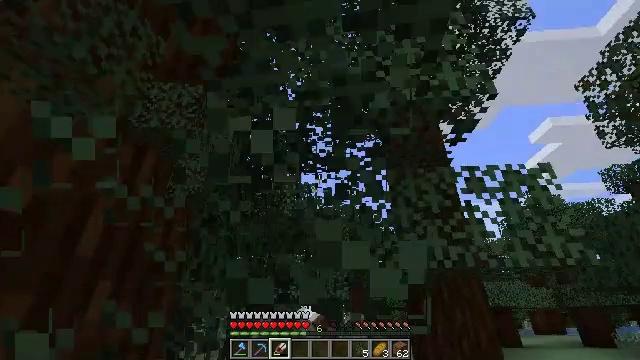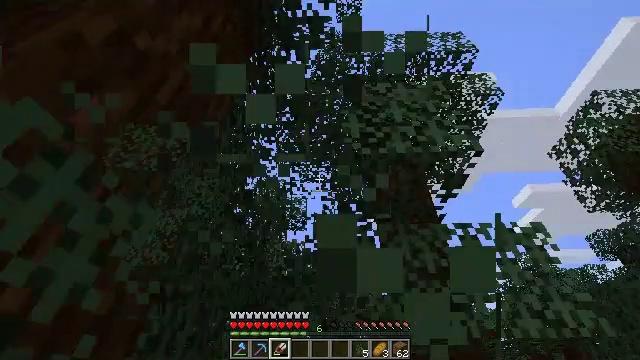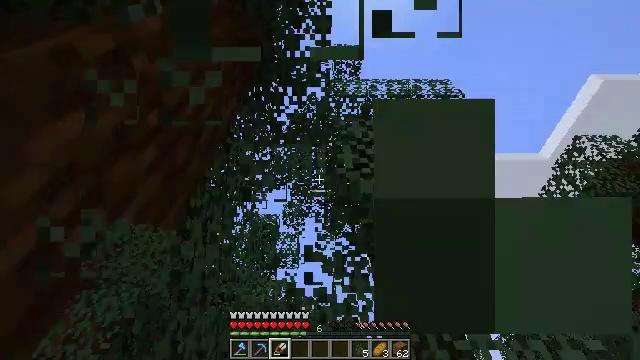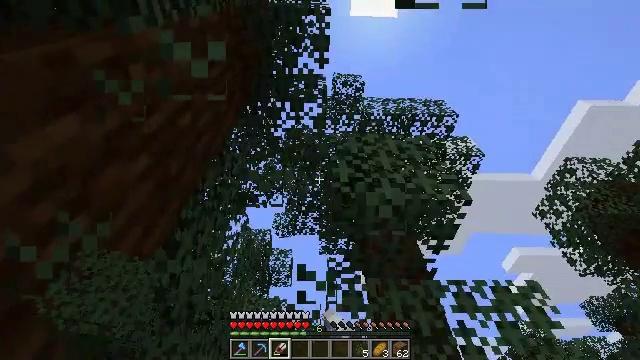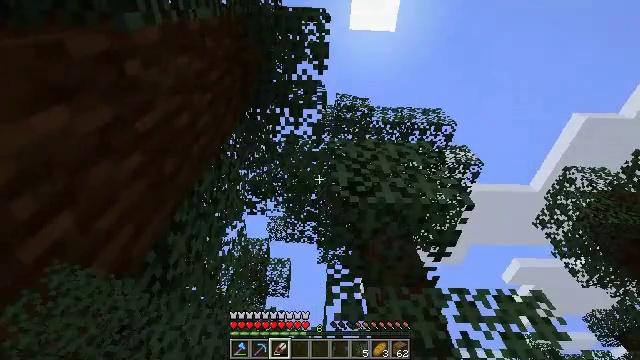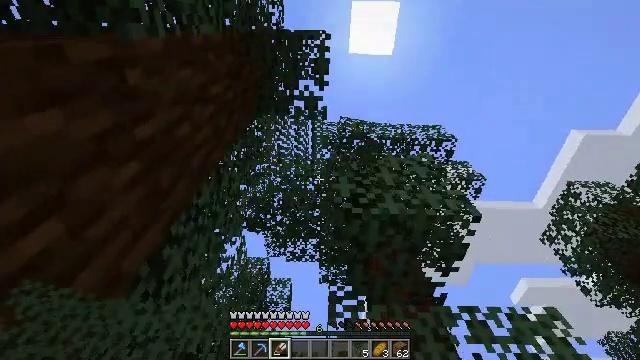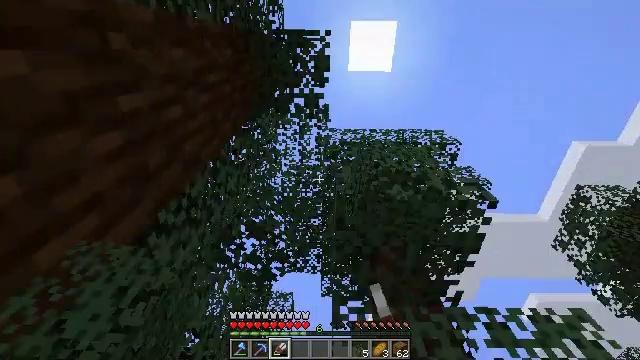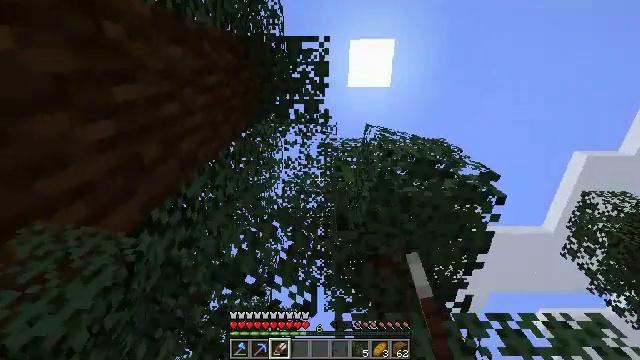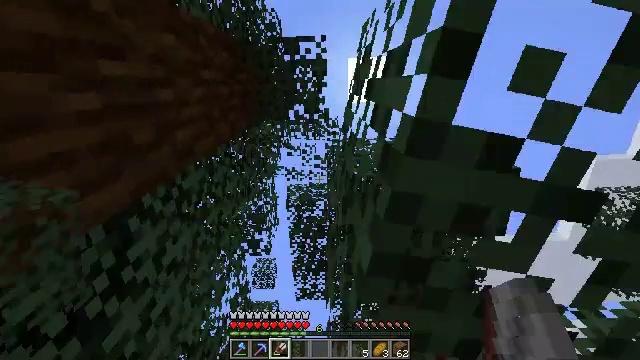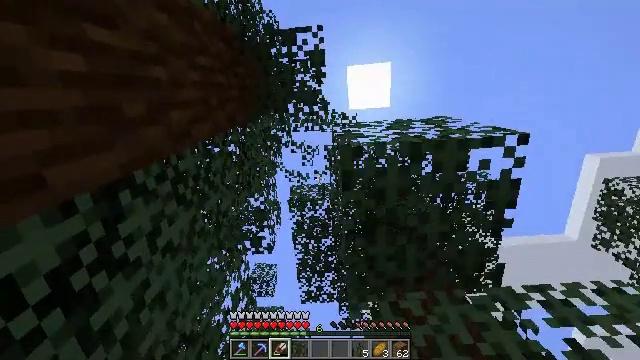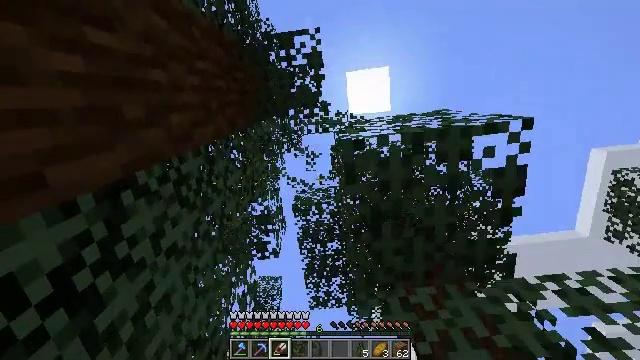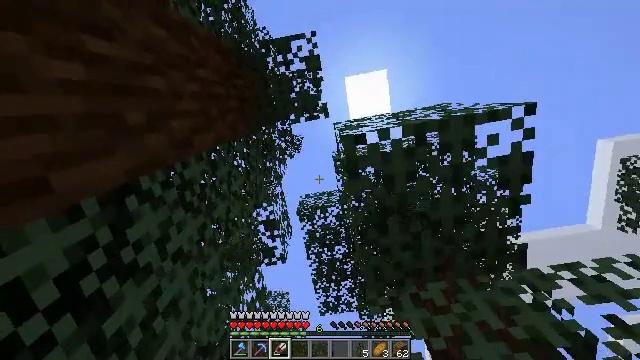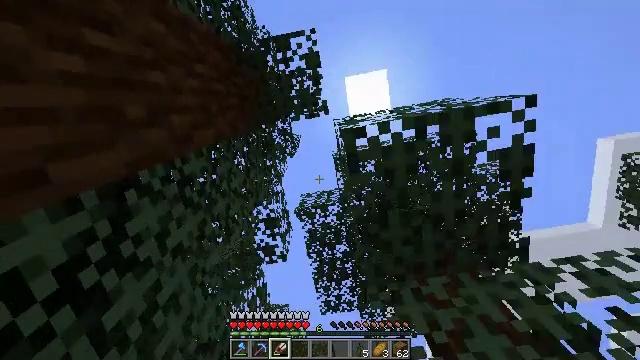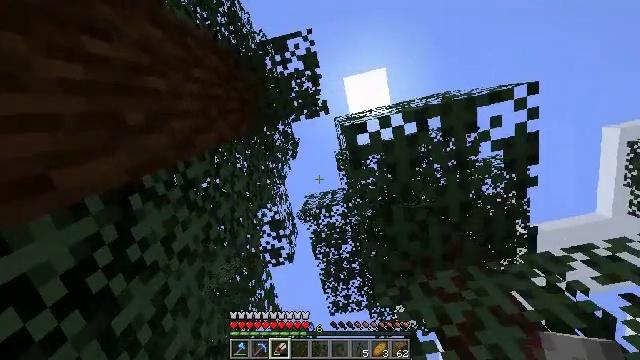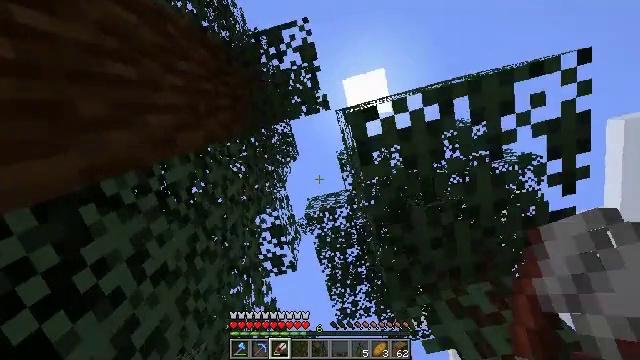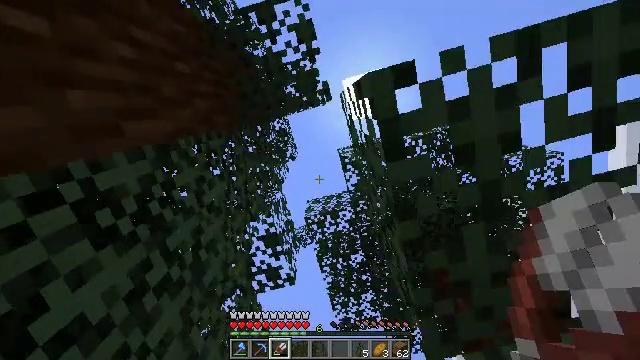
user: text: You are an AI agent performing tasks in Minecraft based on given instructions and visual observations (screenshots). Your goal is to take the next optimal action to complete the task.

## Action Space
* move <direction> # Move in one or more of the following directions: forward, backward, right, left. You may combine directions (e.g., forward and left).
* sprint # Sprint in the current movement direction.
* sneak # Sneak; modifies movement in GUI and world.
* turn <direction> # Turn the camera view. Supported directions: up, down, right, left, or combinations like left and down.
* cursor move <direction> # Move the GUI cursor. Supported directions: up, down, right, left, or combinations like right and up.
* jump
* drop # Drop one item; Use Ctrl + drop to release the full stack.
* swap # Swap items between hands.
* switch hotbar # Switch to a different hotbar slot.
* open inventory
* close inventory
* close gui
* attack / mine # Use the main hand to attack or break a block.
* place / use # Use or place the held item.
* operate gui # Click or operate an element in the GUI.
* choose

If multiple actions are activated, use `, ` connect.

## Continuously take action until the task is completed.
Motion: motion action
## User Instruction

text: Destroy the spruce leaves to get sticks and saplings.
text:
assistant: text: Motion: turn right and up, attack / mine
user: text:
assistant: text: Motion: turn right and up, attack / mine
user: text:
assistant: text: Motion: turn right and up, attack / mine
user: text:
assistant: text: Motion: move forward, turn up, attack / mine
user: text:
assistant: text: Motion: move forward, turn up, attack / mine
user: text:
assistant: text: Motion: move forward, turn up, attack / mine
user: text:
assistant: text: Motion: move forward, turn up, attack / mine
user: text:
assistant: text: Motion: move forward, turn left and up, attack / mine
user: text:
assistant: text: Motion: turn left and up, attack / mine
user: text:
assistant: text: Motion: turn left and up, attack / mine
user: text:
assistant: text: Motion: turn left and up, attack / mine
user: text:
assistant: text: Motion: attack / mine
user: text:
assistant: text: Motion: turn left, attack / mine
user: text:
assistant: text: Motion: move forward, turn left, attack / mine, jump
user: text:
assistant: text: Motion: move forward, attack / mine, jump
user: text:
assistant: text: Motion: move forward, attack / mine, jump
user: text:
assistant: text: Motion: move forward, turn down, attack / mine, jump
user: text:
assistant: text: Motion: move forward, turn right and down, attack / mine, jump
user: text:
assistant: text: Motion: move forward, turn right and down, attack / mine
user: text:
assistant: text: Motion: turn right and down, attack / mine
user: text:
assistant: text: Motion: no_op
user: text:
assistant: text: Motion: no_op
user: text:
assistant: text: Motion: no_op
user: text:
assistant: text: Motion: no_op
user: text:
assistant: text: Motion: no_op
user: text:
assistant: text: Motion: move back
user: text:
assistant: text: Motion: move back
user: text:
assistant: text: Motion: move back, turn down
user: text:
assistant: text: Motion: move back, turn down
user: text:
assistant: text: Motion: turn down